Question: I am trying to summarize time from 4 am to 12 pm as morning, 12-9 as evening and 9 pm to 4 am as night. I am doing this to make a logistic regression model to know if the arrest would happen or not considering the type of crime and the time of the crime.
I have tried using the lubridate function but because the format is the string I am not able to use the function. And, 'as.Date' function is neither of help since some of the strings are having this value: '03/26/2015 06:56:30 PM' while some of the rows have this value: '04-12-15 20:24'. Both the formatting are totally different so not able to use the 'as.Date' function.
Apart from the 'as.Date' function what we can do is convert all the '04-12-15 20:24' to '03/26/2015 06:56:30 PM' format by doing something like => if you find '-' then replace it with '/' (for the date format).
I don't know how to achieve this goal.

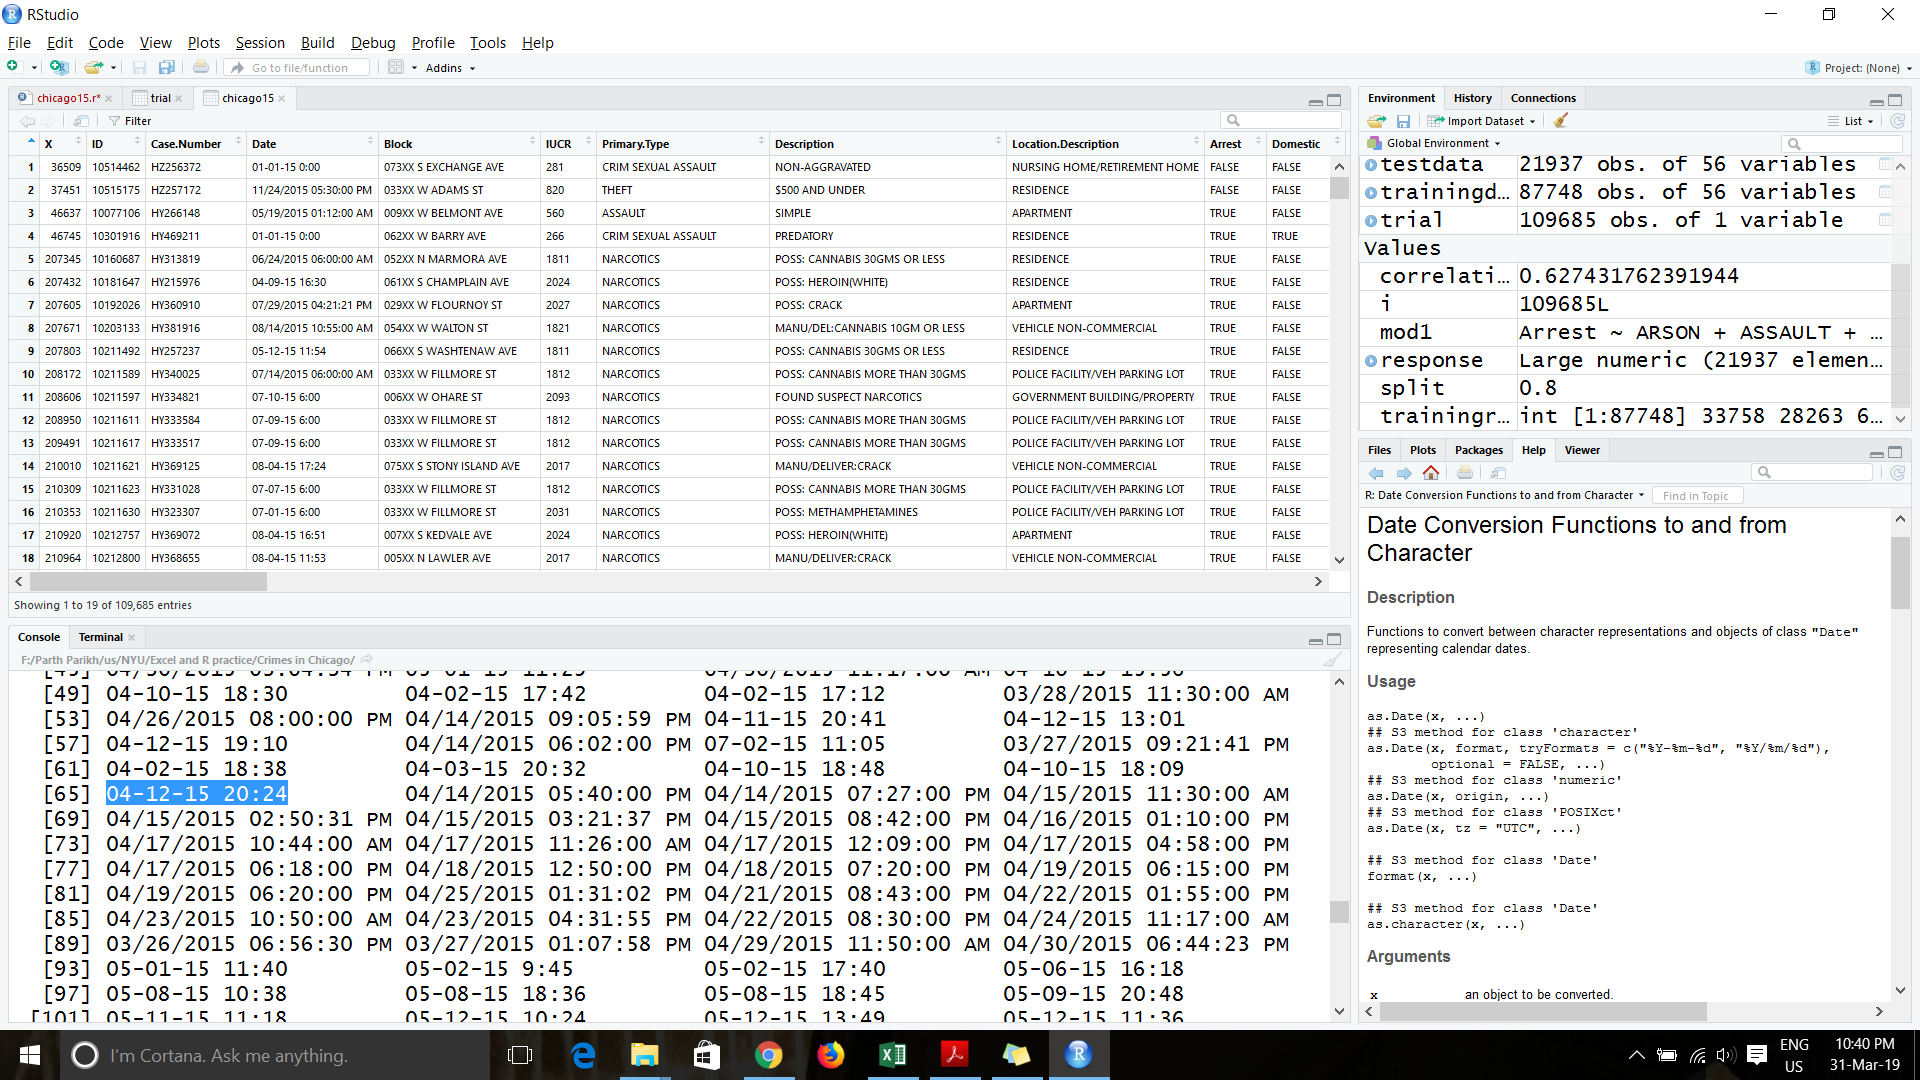
Answer: You can use 'case_when()' from the 'dplyr' library to determine the format of the date and then proceed with the conversion based on the format type. From there we check the 24H time component to determine the time of day based on the bins in the OP.
'''
library(dplyr)
chicago15 <- data.frame(Date = c("03/26/2015 06:56:30 PM","04-12-15 20:24",
"03/26/2015 06:56:30 AM","04-12-15 21:24",
"12/31/2017 03:28:43 AM"))
chicago15 %>%
dplyr::mutate(Date2 = dplyr::case_when(
grepl('-',Date) ~ as.POSIXct(Date,format = '%m-%d-%y %H:%M'),
TRUE ~ as.POSIXct(Date,format = '%m/%d/%Y %I:%M:%S %p')
)) %>%
dplyr::mutate(Time_of_Day = dplyr::case_when(
as.numeric(format(Date2,'%H')) >= 21 ~ 'night',
as.numeric(format(Date2,'%H')) >= 12 ~ 'evening',
as.numeric(format(Date2,'%H')) >= 4 ~ 'morning',
TRUE ~ 'night'
))
Date Date2 Time_of_Day
1 03/26/2015 06:56:30 PM 2015-03-26 18:56:30 evening
2 04-12-15 20:24 2015-04-12 20:24:00 evening
3 03/26/2015 06:56:30 AM 2015-03-26 06:56:30 morning
4 04-12-15 21:24 2015-04-12 21:24:00 night
5 12/31/2017 03:28:43 AM 2017-12-31 03:28:43 night
'''